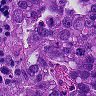
Metastatic tissue present: yes